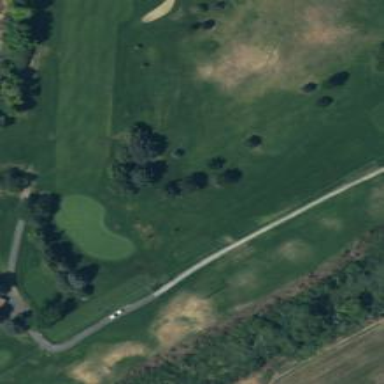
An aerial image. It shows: Mowed grass area designated as golf fairway.